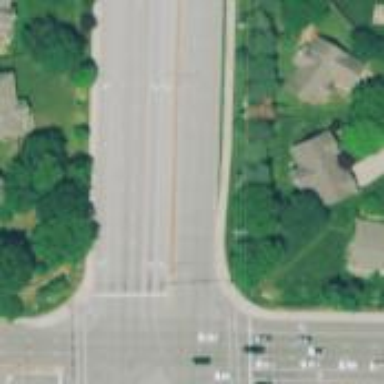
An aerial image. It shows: Dash road marking.